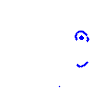
Particle: kaon